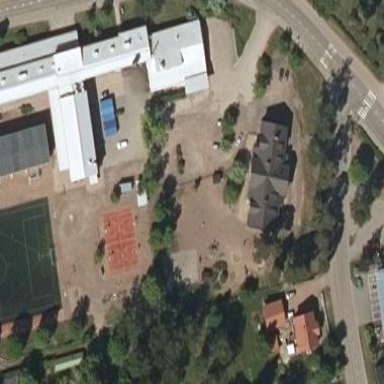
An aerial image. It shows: School building.